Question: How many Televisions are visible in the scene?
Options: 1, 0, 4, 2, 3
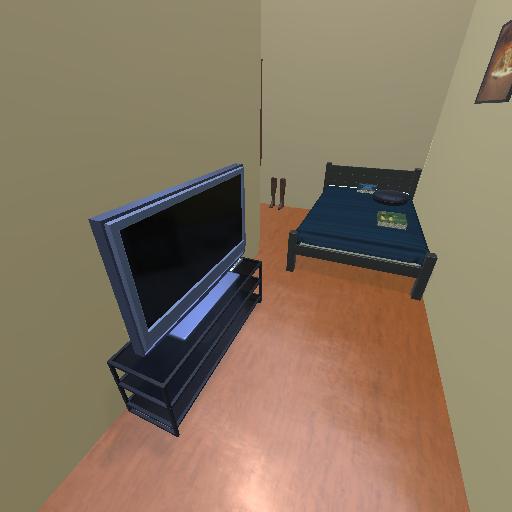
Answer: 1